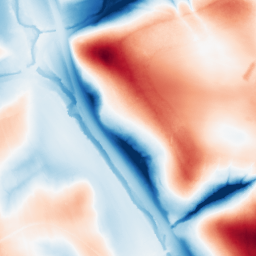
Category: classical
Decomposition family: uniform
Decomposition parameters: size: 100
Upsampling method: regularized
Upsampling parameters: scale: 4
lambda_reg: 0.01
Upsampling scale: 4